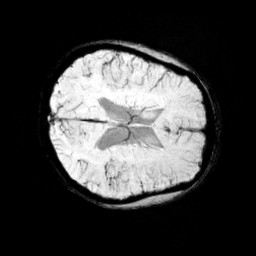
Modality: minIP
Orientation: axial
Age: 11
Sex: male
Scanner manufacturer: siemens
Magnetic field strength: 3 T
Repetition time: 0.027 s
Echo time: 0.02 s